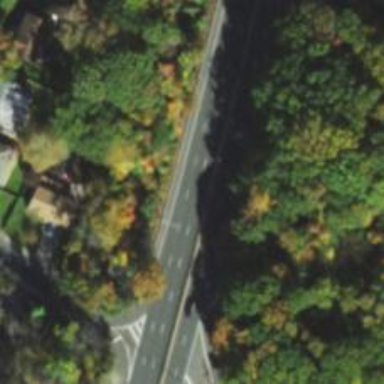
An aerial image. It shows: Motorway junction.